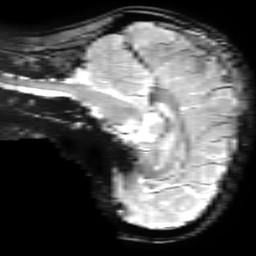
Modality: T2starw
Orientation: sagittal
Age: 29
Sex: female
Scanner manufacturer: ge
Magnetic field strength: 3 T
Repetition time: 0.65 s
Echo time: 0.02 s